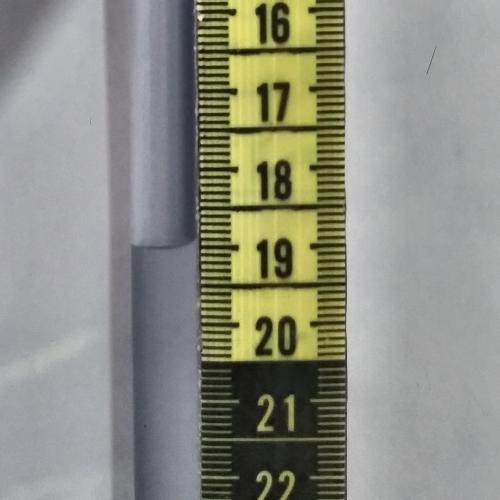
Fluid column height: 18.9 cm